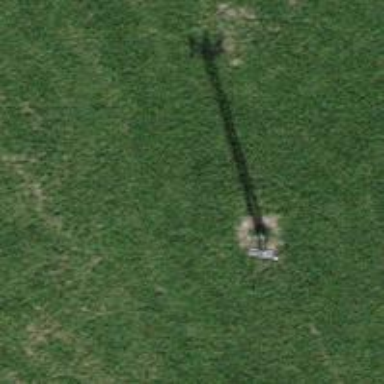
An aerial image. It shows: Power pole.